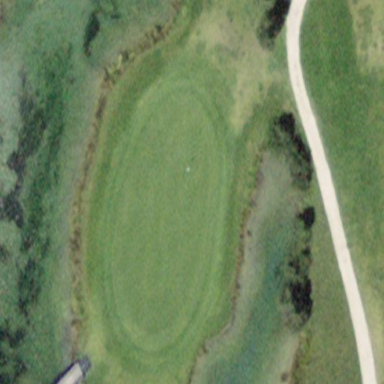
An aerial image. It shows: Scenic view of water hazard on golf course. The natural water feature adds beauty to the landscape.